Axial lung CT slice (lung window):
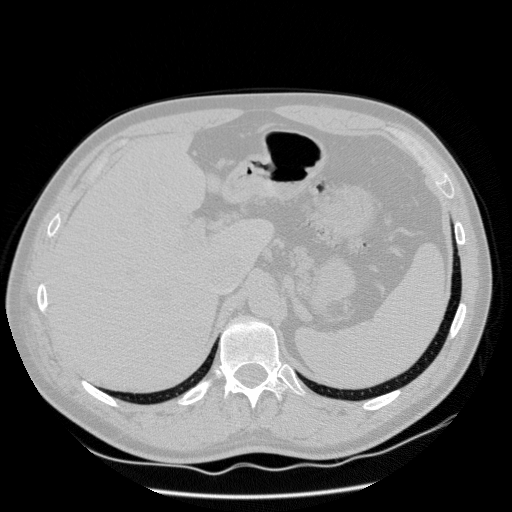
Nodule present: no